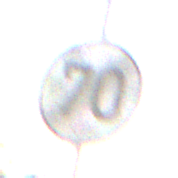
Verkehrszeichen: EndeGeschwindigkeit70
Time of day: SunriseSunset
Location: Outdoor (RoadRail)
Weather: PartlyCloudy
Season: NotSpecified
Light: Natural